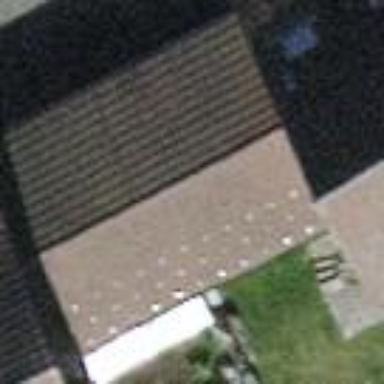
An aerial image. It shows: Group of garages.